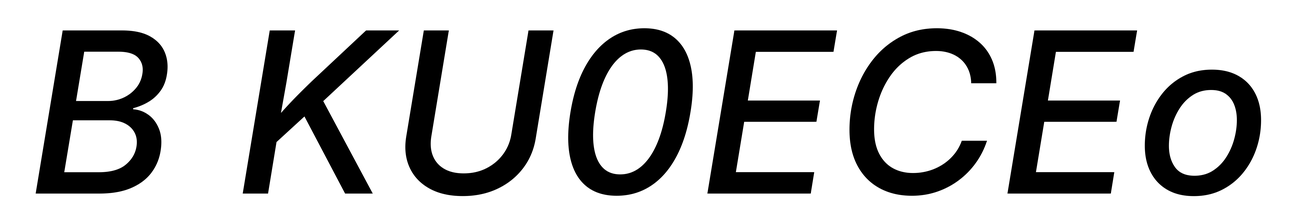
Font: Inter-Italic_Medium_Italic